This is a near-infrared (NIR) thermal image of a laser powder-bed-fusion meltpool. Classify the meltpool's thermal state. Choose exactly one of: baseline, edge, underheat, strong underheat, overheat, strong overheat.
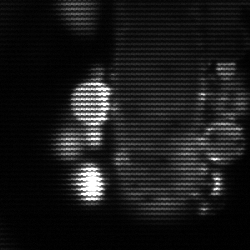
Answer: strong underheat